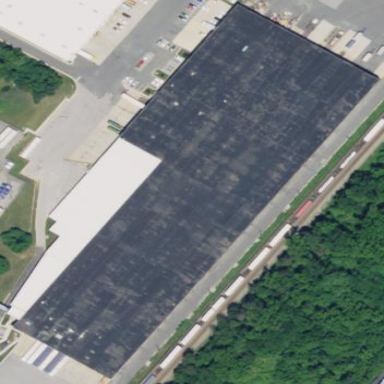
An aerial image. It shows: Warehouse.